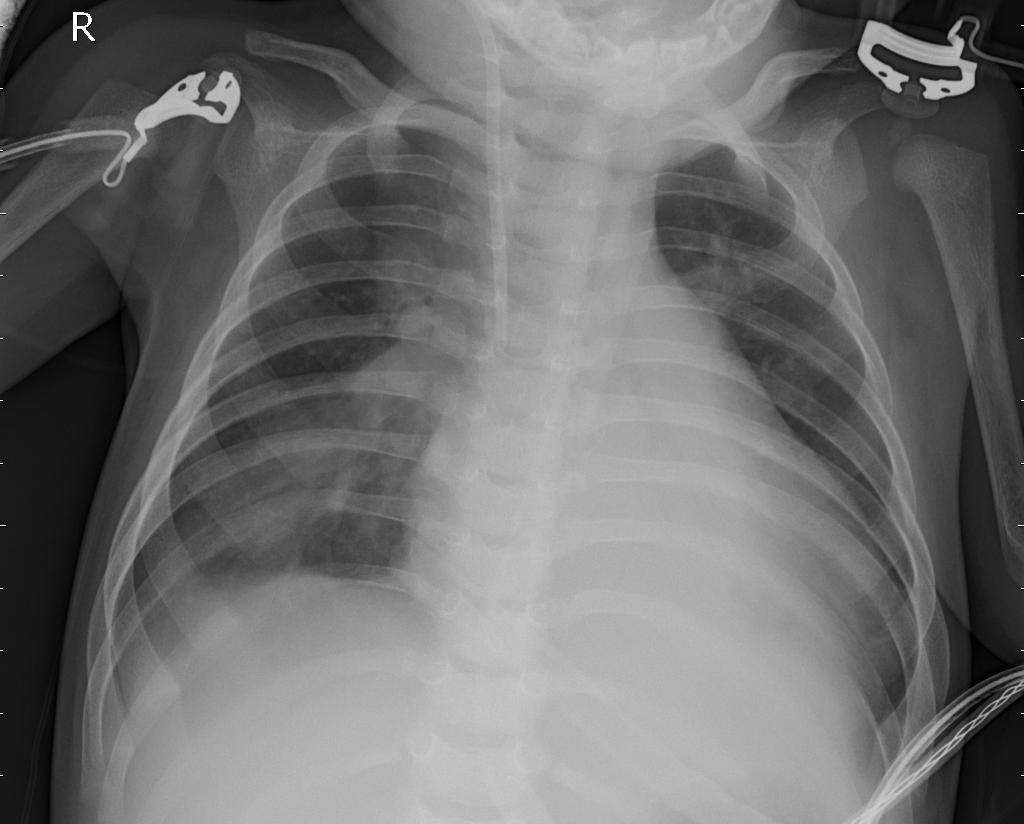
Diagnosis: PNEUMONIA